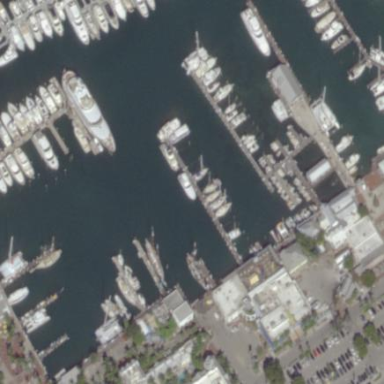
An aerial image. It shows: Marina on leisure land.